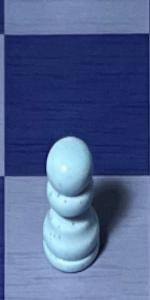
Label: Pawn_White